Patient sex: M
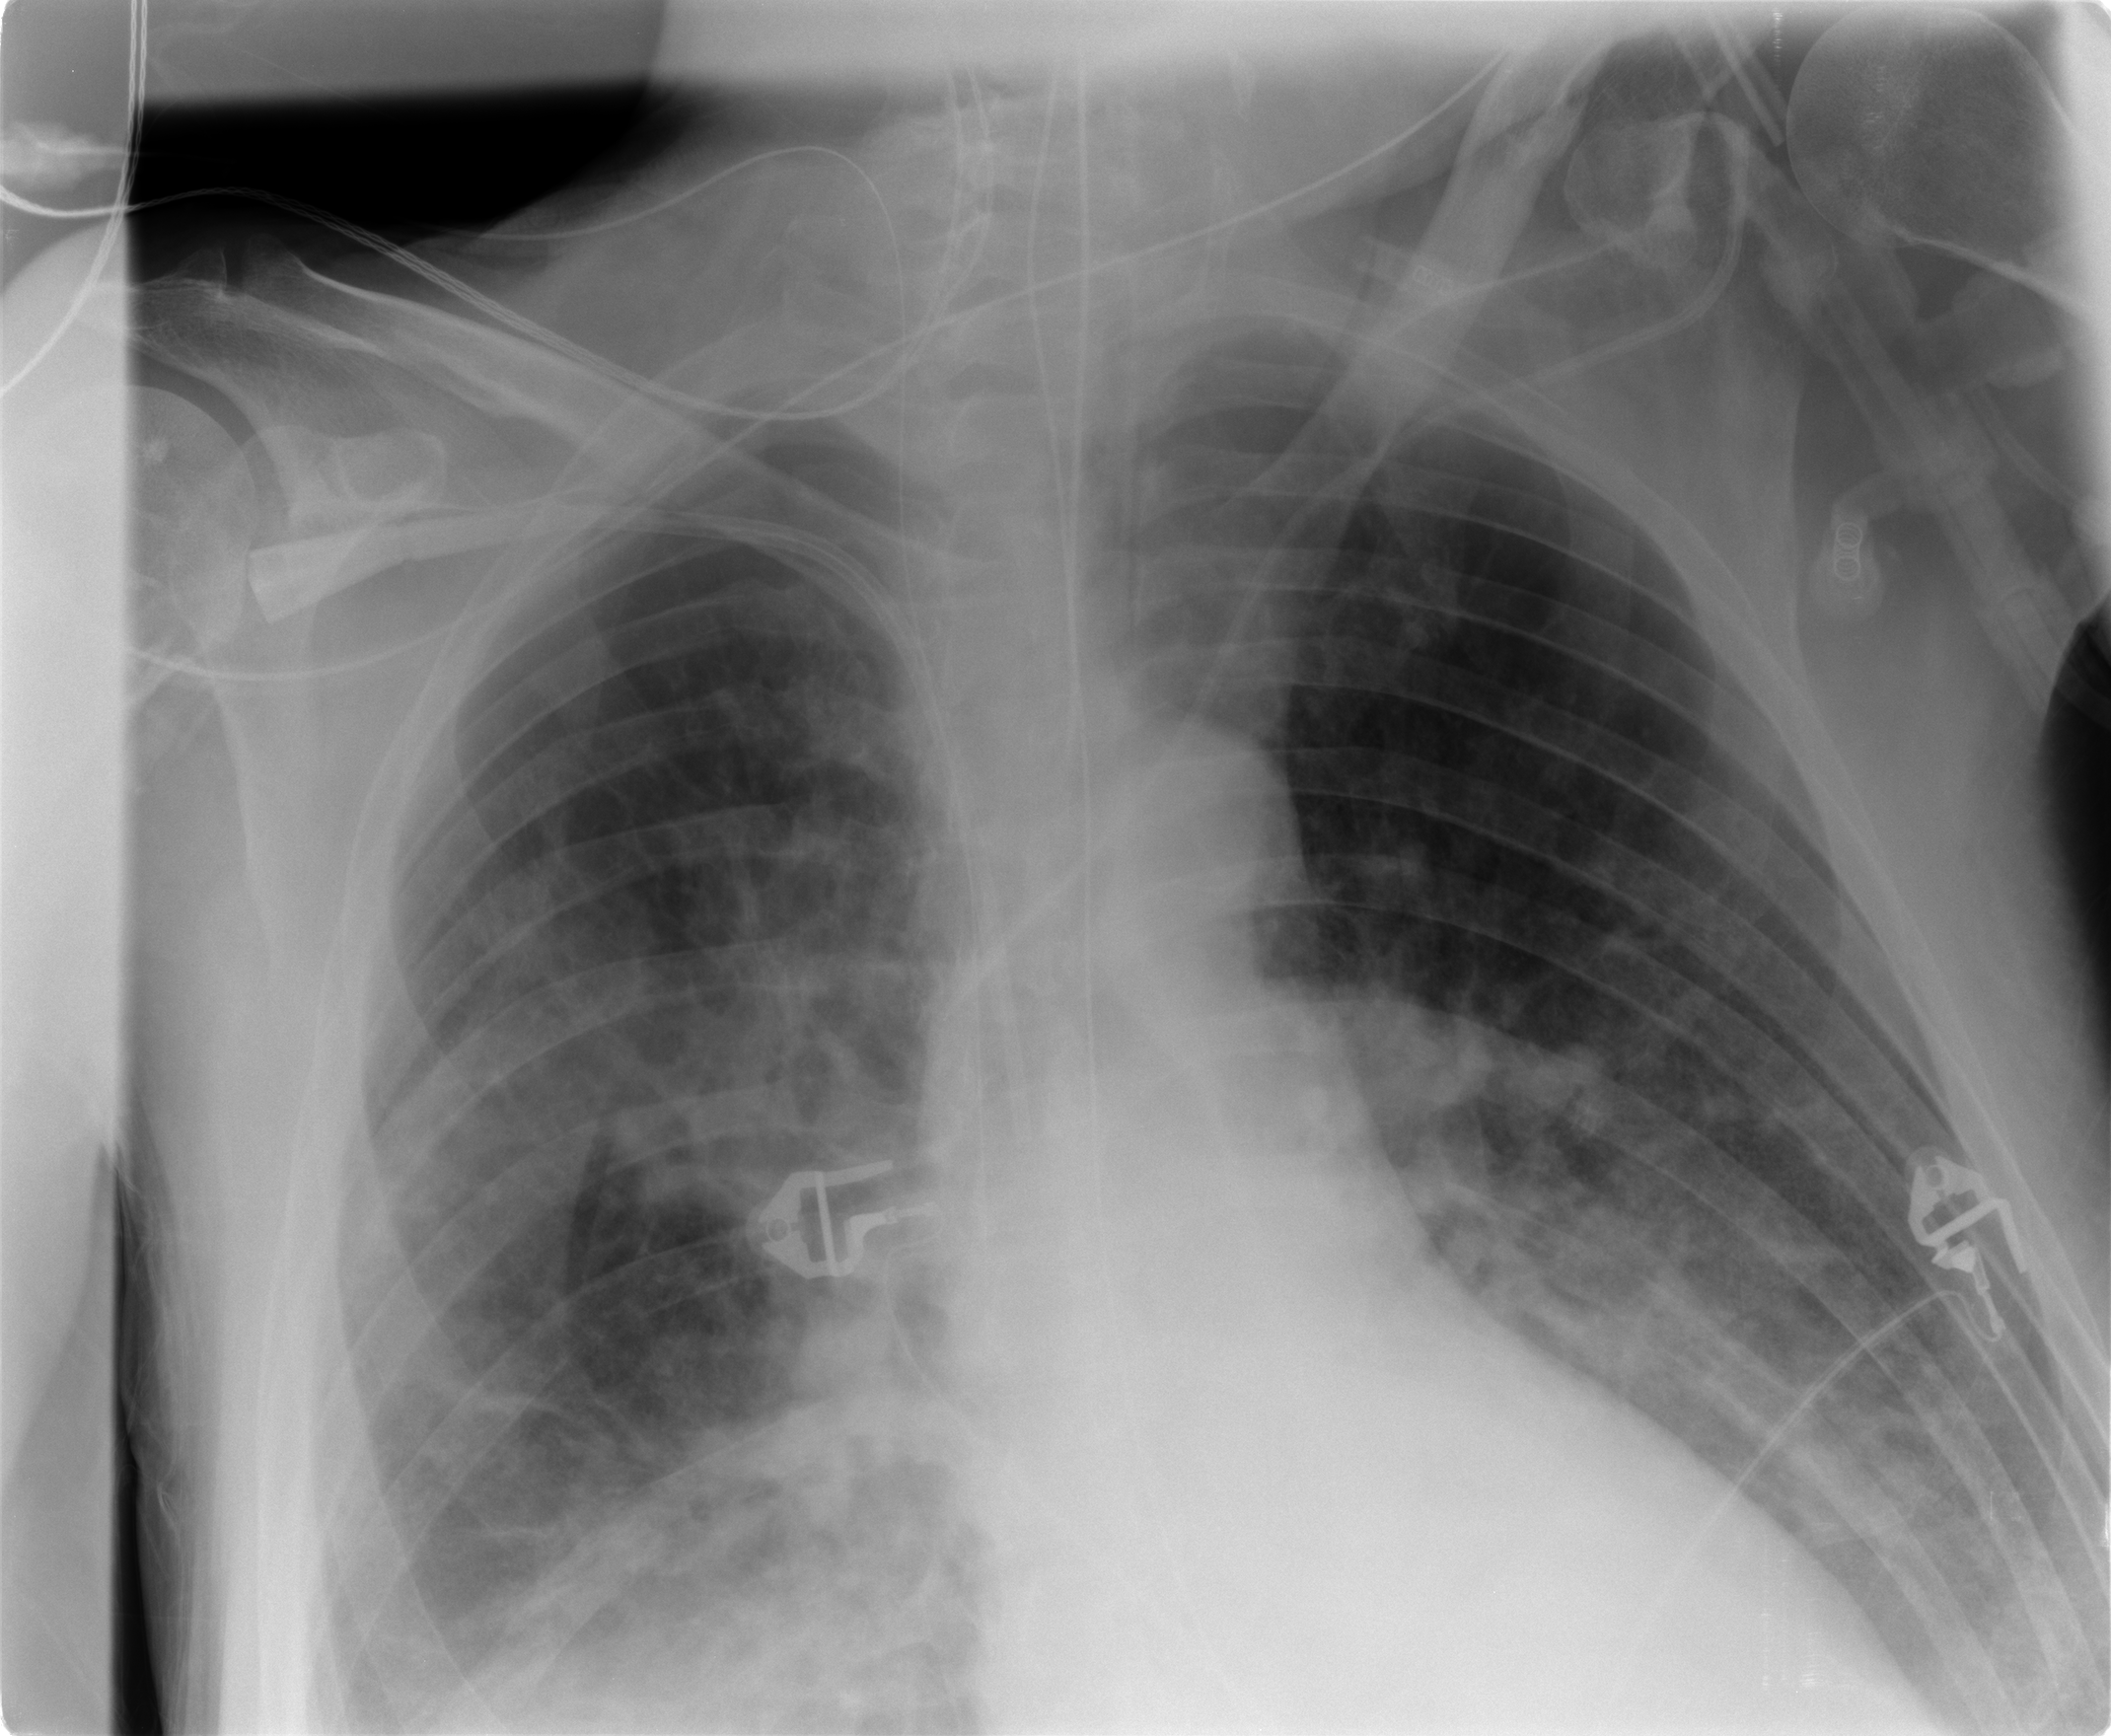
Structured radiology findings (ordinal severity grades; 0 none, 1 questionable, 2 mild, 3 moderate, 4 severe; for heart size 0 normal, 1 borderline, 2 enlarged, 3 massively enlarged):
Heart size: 0
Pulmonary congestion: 0
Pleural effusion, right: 2
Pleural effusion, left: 2
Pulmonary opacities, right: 2
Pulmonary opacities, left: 2
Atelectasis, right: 2
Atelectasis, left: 2